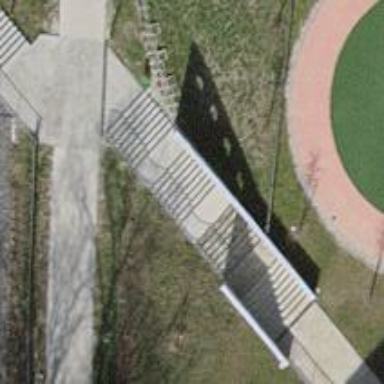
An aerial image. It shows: Steps made of paving stones.